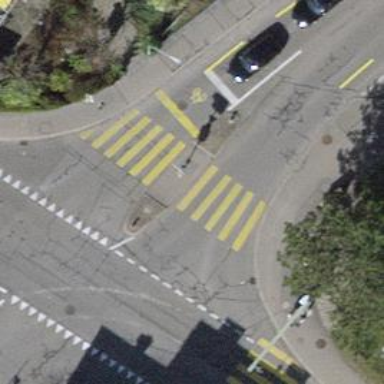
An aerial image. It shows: Road crossing with traffic signals and central island.